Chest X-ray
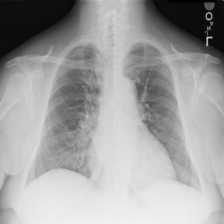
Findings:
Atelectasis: negative
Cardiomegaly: positive
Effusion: negative
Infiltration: negative
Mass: negative
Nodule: negative
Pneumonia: negative
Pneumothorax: negative
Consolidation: negative
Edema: negative
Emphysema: negative
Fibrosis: negative
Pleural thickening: negative
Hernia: negative